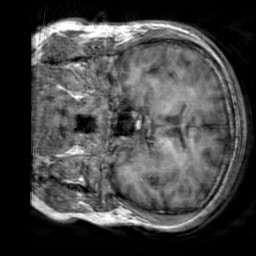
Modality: T1w
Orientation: coronal
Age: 25
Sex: male
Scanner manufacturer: siemens
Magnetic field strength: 3 T
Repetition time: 2.3 s
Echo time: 0.00303 s